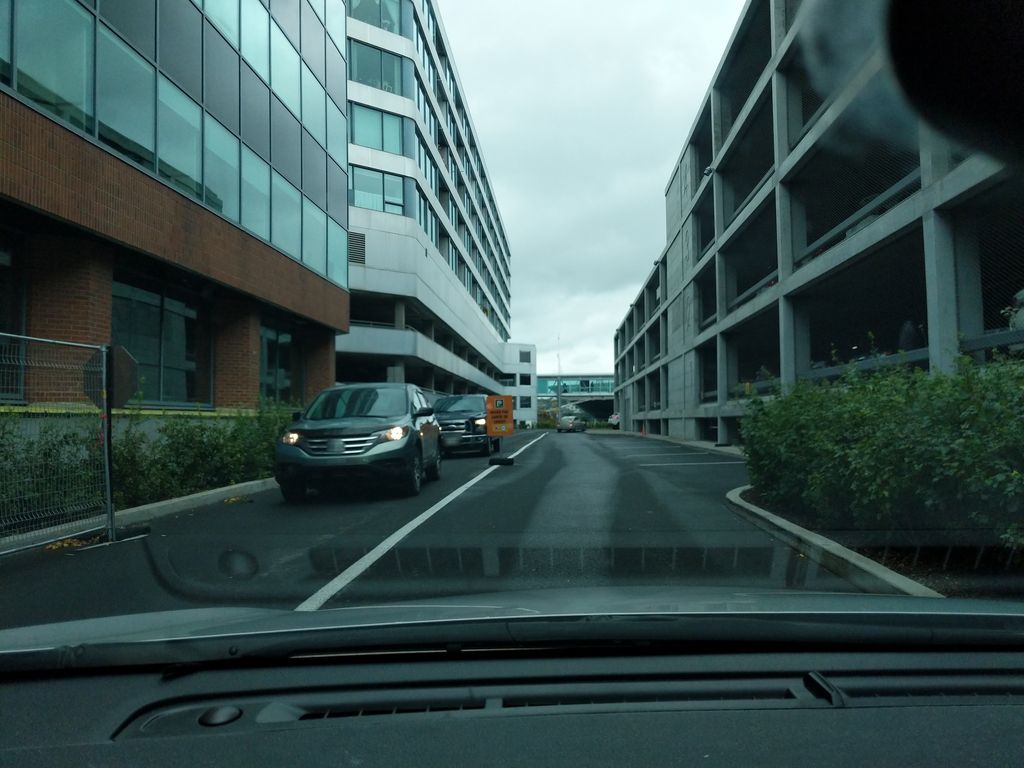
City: quebec_city